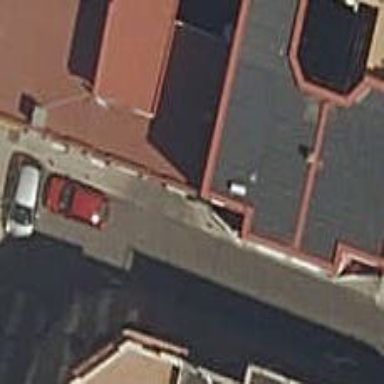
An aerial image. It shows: Parking entrance.